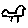
Label: bird